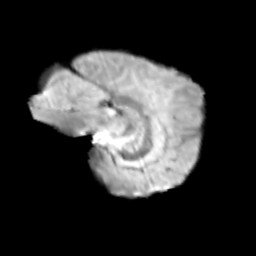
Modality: T2w
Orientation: sagittal
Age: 13
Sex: female
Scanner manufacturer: siemens
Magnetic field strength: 3 T
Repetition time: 3.8 s
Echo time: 0.07 s